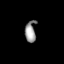
Tissue: prostate
Cell type: Fibroblasts
Senescence score: 0.7092
Nuclear area (px): 222
Mean DAPI intensity: 152.671